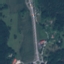
Land use / land cover: Highway